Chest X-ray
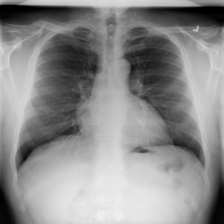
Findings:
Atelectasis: negative
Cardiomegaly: negative
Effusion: negative
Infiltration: negative
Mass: negative
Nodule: negative
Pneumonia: negative
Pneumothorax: negative
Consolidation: negative
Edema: negative
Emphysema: negative
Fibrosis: negative
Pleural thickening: negative
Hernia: negative